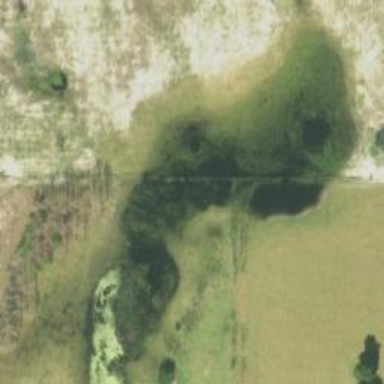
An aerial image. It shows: Marsh wetland.